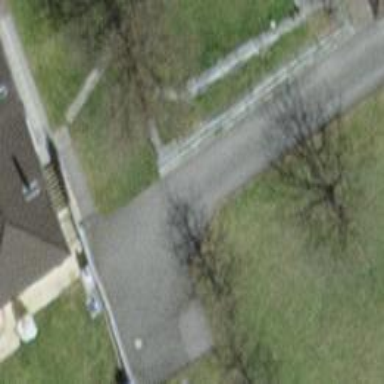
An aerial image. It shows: Driveway.